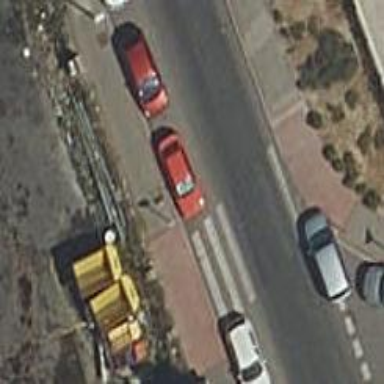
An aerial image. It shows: Zebra crossing on the road.